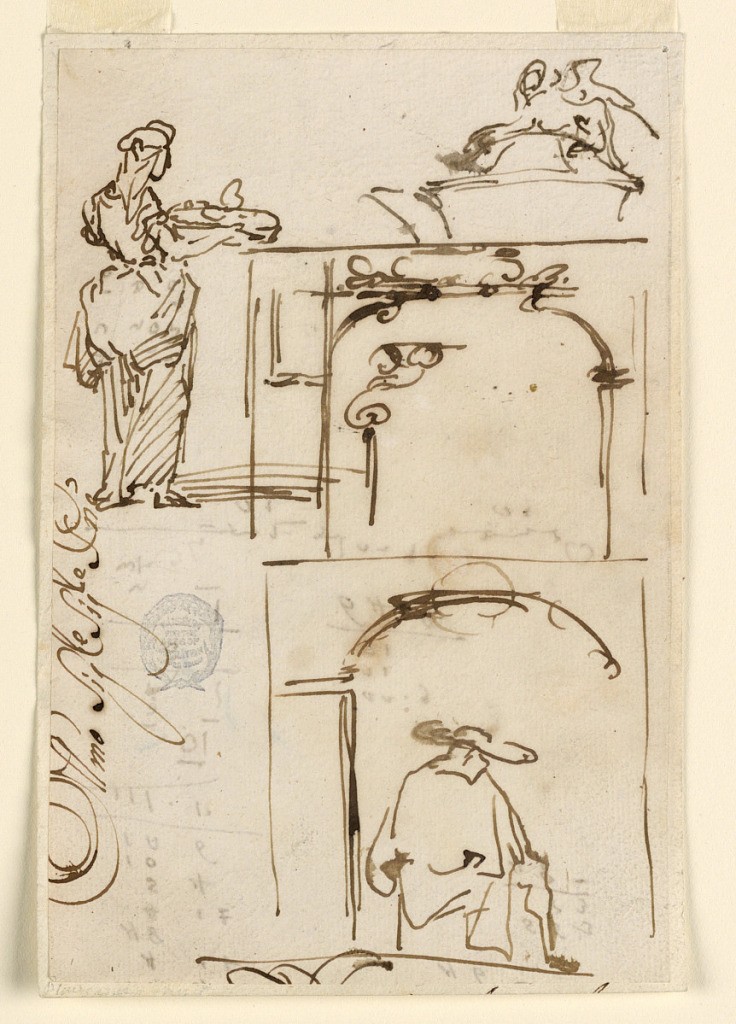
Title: Sketches
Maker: Carlo Marchionni, Italian, 1702–1786
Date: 1725–50
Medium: Pen and ink on laid paper
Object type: Drawing
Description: A woman carrying a tray, shown from the right back. Top right: jug with sphinx cover. Half figure of a cleric shown from the back, passing beneath a gateway.